Question: How can I find math equation in Word file?
Please suggest for the same.
My output will be getting like this:

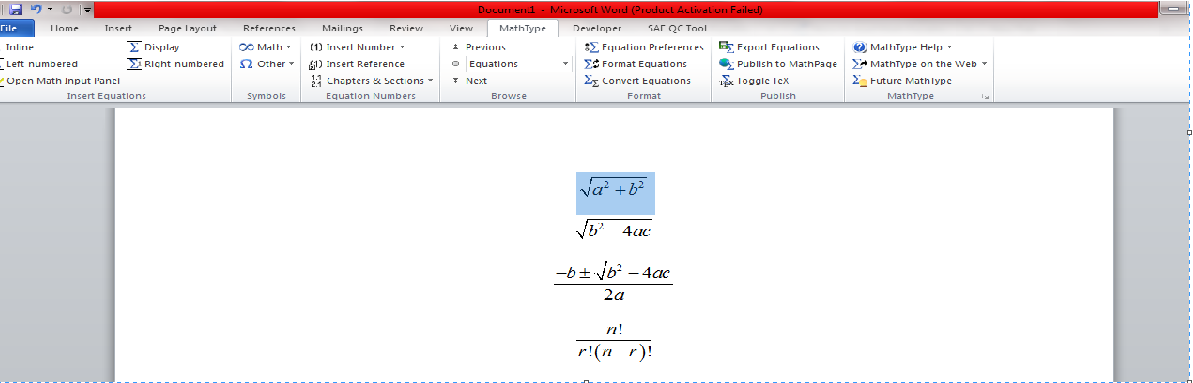
Answer: Use the below C# code to highlight all MathType equation in yellow color.
Before using the this code add 'using Word = Microsoft.Office.Interop.Word;' in namespace declaration in your class file.
'''
public bool FindAndHighlightMathtypeEquation(ref Word.Range myRange)
{
try
{
int inlineShapesCount = myRange.InlineShapes.Count;
if (inlineShapesCount > 0)
{
for (int i = 1; i <= inlineShapesCount; i++)
{
Word.InlineShape currentShape = myRange.InlineShapes[i];
Word.Range currentShapeRange = currentShape.Range;
Word.WdInlineShapeType typeOfCurrentShape = currentShape.Type;
if (typeOfCurrentShape != Word.WdInlineShapeType.wdInlineShapeEmbeddedOLEObject)
{
continue;
}
if (!currentShape.Field.Code.Text.Trim().ToLower().Contains("equation"))
{
continue;
}
currentShapeRange.Select();
currentShapeRange.Application.Selection.Range.HighlightColorIndex = Word.WdColorIndex.wdYellow;
}
}
MessageBox.Show("Process Completed");
}
catch (Exception)
{
throw;
}
return true;
}
'''